Question: <URL>
I am trying to write styling for a button in CSS. The css code:
'''
.btn{
border: solid 1px rgba(210, 210, 210, 0.69);
outline: none;
color: black;
background-color: #E8E8E8;
font-family: Verdana, sans-serif;
cursor: pointer;
margin: 2px;
display: inline-block;
text-indent: 0;
font-style: normal;
font-size: 12px;
padding: 3px 7px;
}
'''
This works great for input tags and a tags
'''
<input type='submit' class='btn'>
<button class='btn'>Submit</button>
'''
The issue is with the a tag
'''
<a href='#' class='btn'>Submit</a>
'''
In chrome and safari, it works great, but in firefox, the sizing is off, how can I fix this?

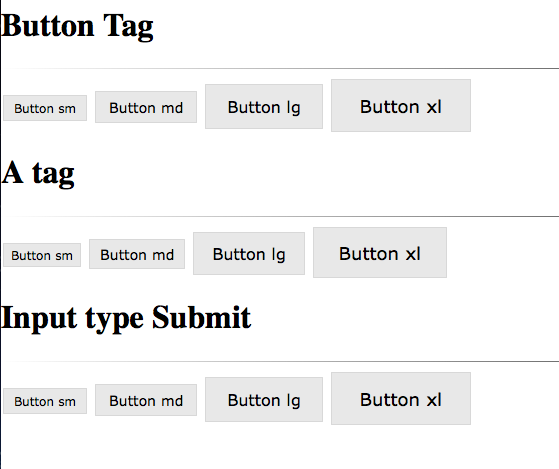
Answer: Try adding this to your css:
'''
button::-moz-focus-inner {
border: 0;
padding: 0;
}
'''